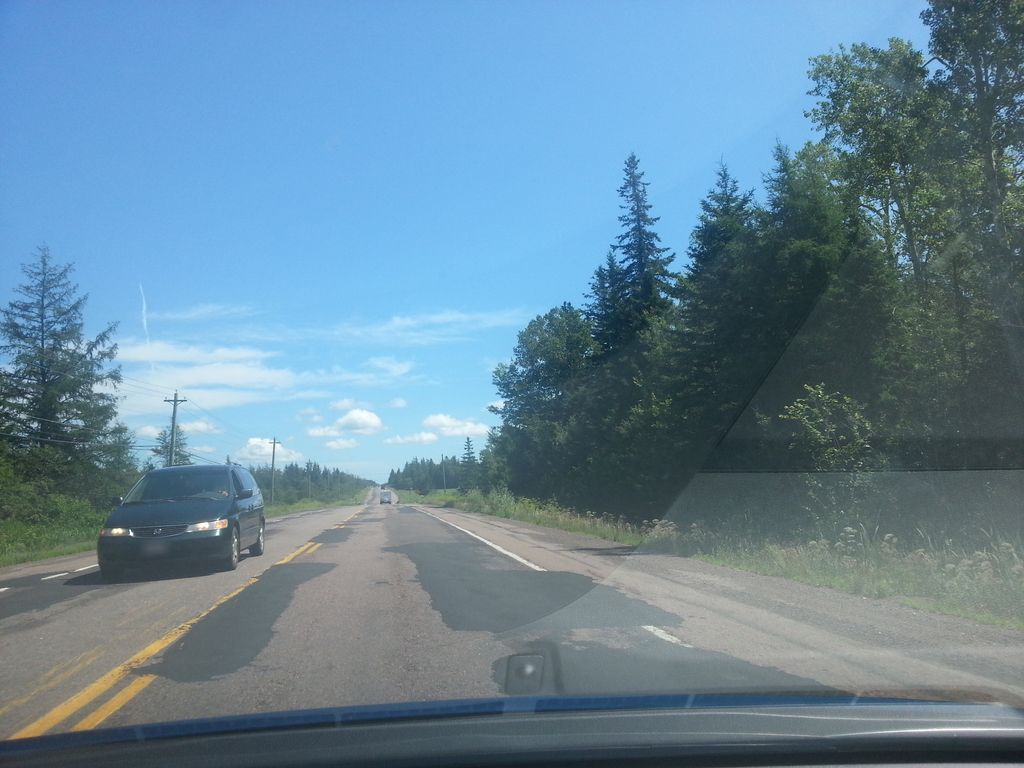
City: charlottetown